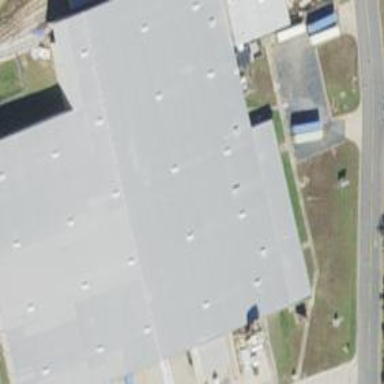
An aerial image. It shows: Warehouse.